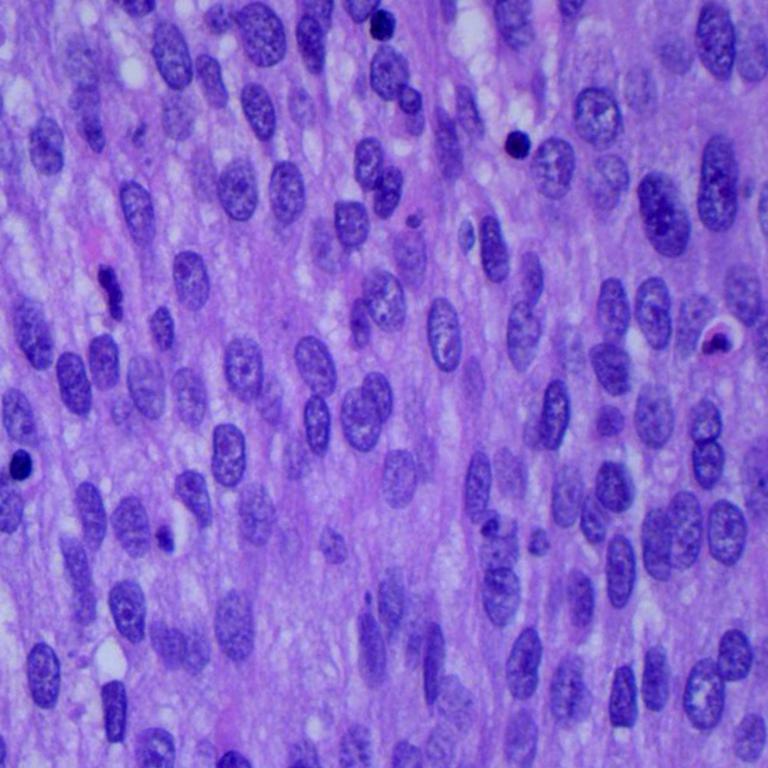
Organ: lung
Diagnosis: squamous carcinomas